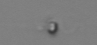
Label: nanoplankton_mix